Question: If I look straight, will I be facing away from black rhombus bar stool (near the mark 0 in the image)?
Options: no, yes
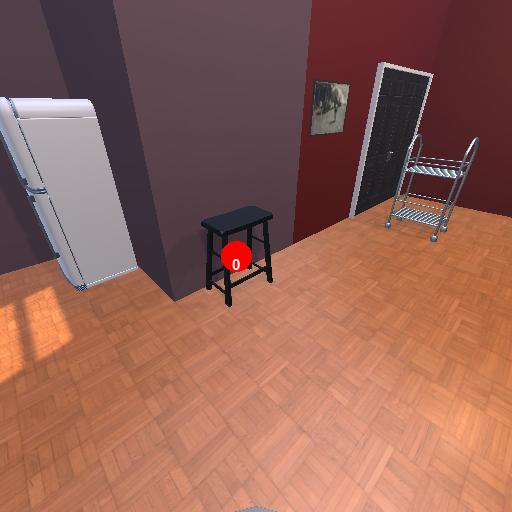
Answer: no